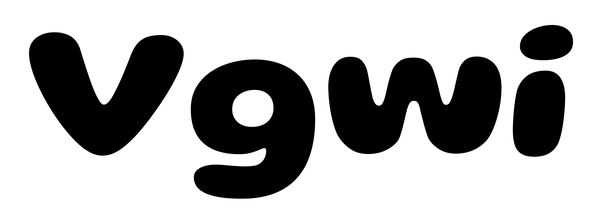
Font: Gluten_Bold